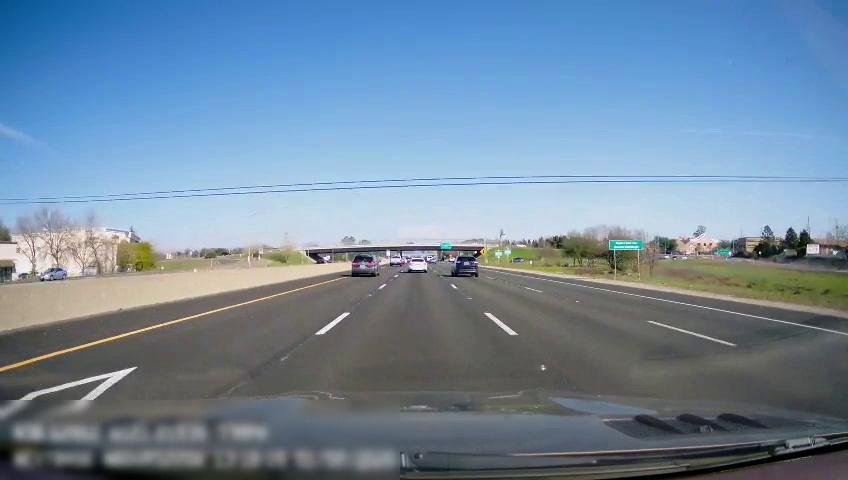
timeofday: Day
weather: Sunny
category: Drivable Space
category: Drivable Space
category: Vehicles | SUV
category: Vehicles | Truck
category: Vehicles | Car
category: Vehicles | SUV
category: Vehicles | Car
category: Lanes | Current Lane
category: Lanes | Current Lane
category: Lanes | Current Lane
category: Lanes | Alternate Lane
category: Lanes | Alternate Lane
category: Traffic | Signs